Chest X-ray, PA view. Patient: 45 years old, sex M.
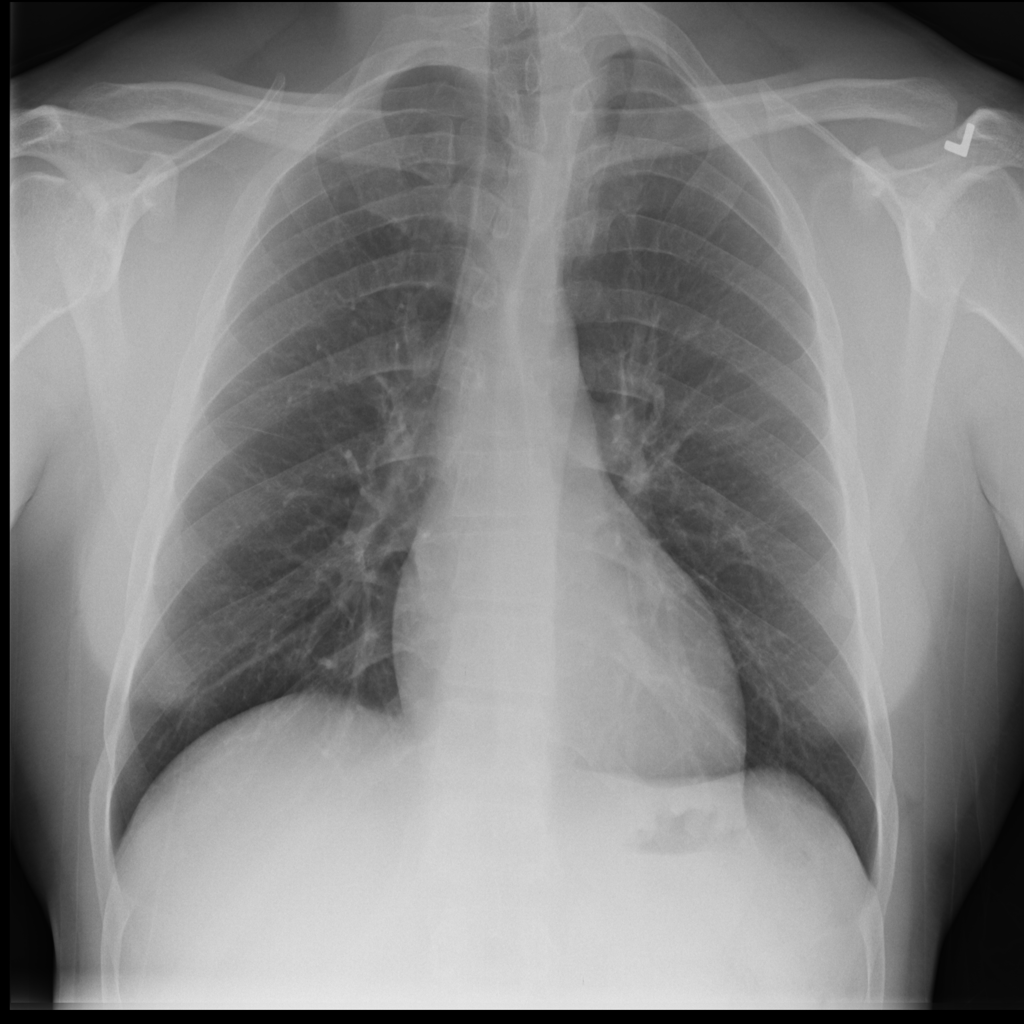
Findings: No Finding